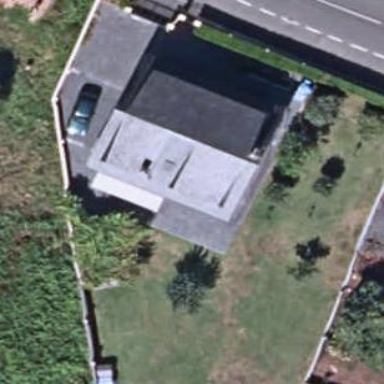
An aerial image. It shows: Simple house.